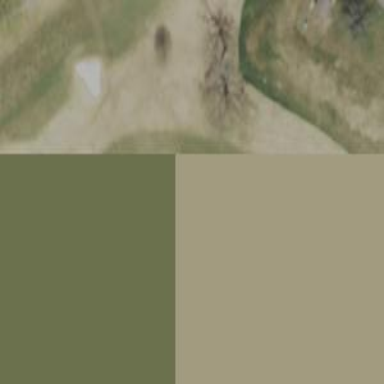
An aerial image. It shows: Grassy area designated as golf fairway.